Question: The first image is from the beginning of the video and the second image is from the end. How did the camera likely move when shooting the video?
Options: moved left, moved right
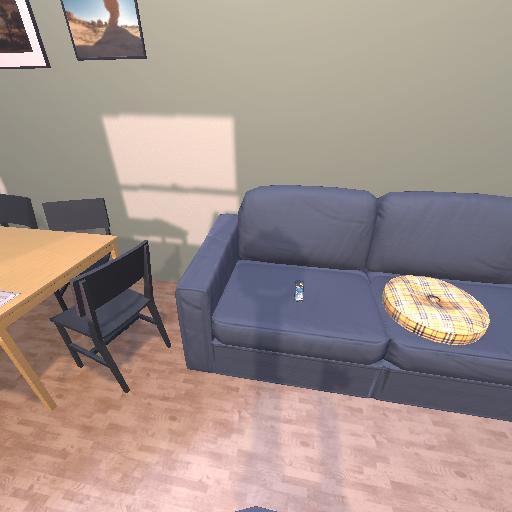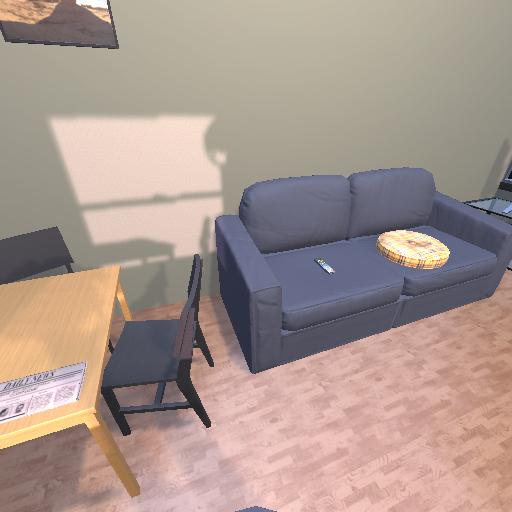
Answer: moved left